Question: I have written a function for Add/Remove rows in a table, but the problem is that after adding a row, the CSS property of the table is not coming through properly. As in my input field is not coming in the center of the cell.
In the first row, it's displaying in the center of the cell (as it's hard-coded), but when I create a row using my function, the input field is displaying on the left side of the cell.
My code is:
'''
function deleteRow(row) {
var i = row.parentNode.parentNode.rowIndex;
document.getElementById('POITable').deleteRow(i);
}
function insRow() {
//$('#myModal').modal('toggle');
var x = document.getElementById('POITable');
var new_row = x.rows[1].cloneNode(true);
var len = x.rows.length;
// new_row.cells[0].innerHTML = len;
var inp1 = new_row.cells[1].getElementsByTagName('input')[0];
inp1.id += len;
inp1.value = '';
x.appendChild(new_row);
}
'''
'''
<table id="POITable" data-toggle="table">
<tr>
<th>colmn1</th>
<th>colmn1</th>
</tr>
<tbody>
<td><input type="text"></td>
<td><input type="text"></td>
<td><a onclick="insRow()" id="addmorePOI">Add row</a></td>
<td><a onclick="deleteRow(this);" id="addmorePOI">Remove row</a></td>
</tbody>
</table>
'''
Please take a look at the image of how it's displaying in my dashboard. Note that I am using a Bootstrap table.

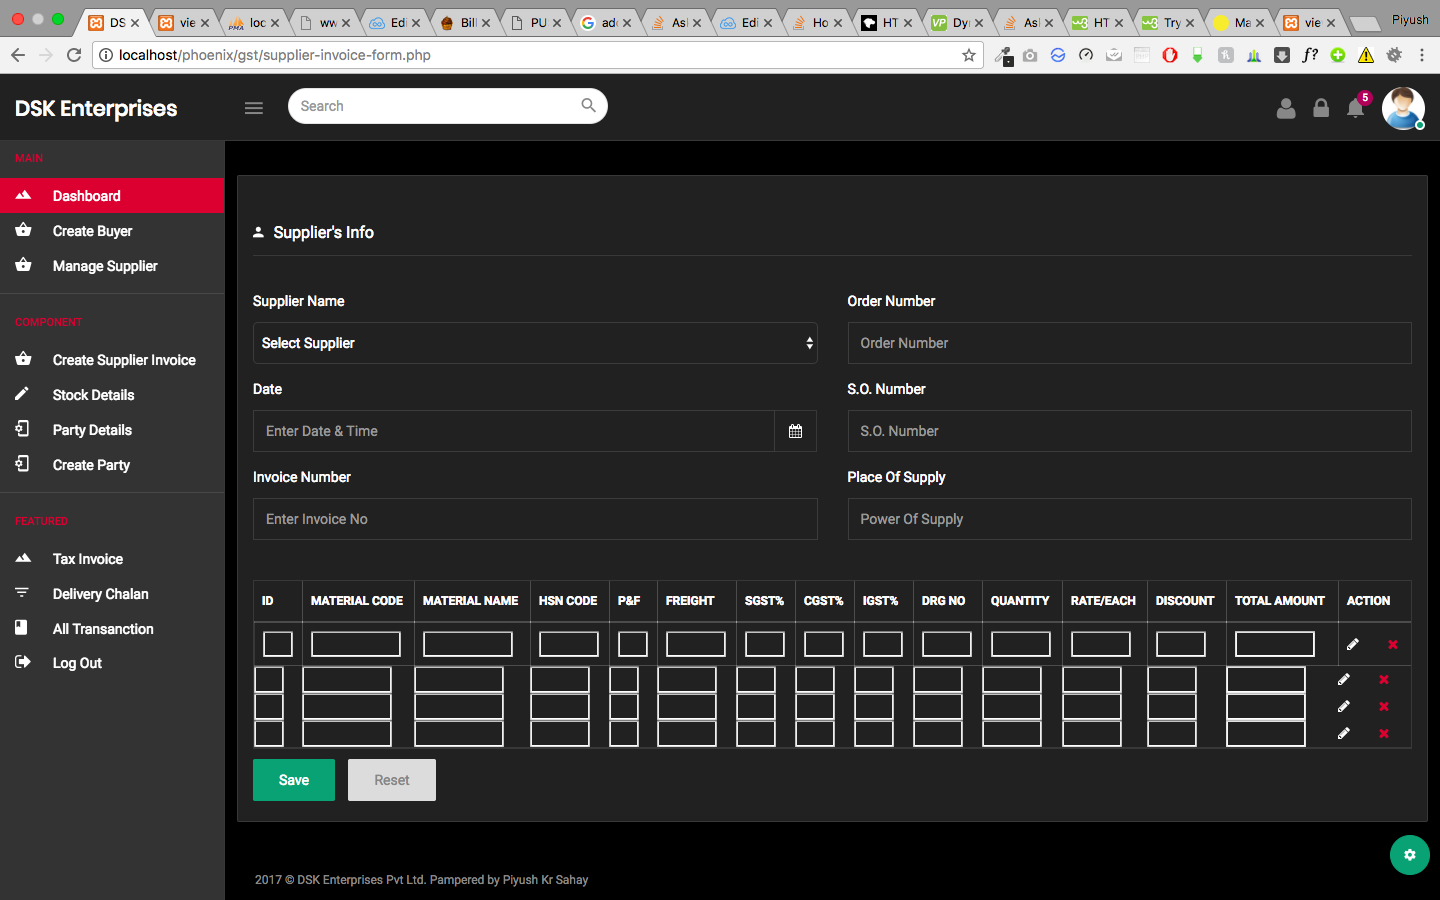
Answer: Give each table data tag a similar class name and add the property in css of that class:
'''
text-align: center;
'''